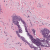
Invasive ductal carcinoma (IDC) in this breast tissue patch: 0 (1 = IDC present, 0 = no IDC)